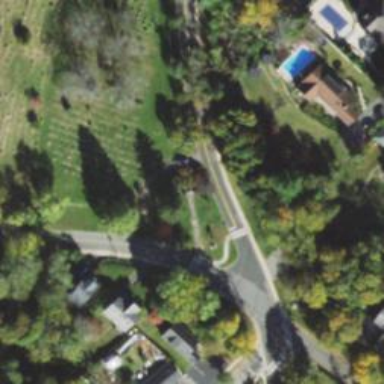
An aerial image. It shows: Historical war memorial.